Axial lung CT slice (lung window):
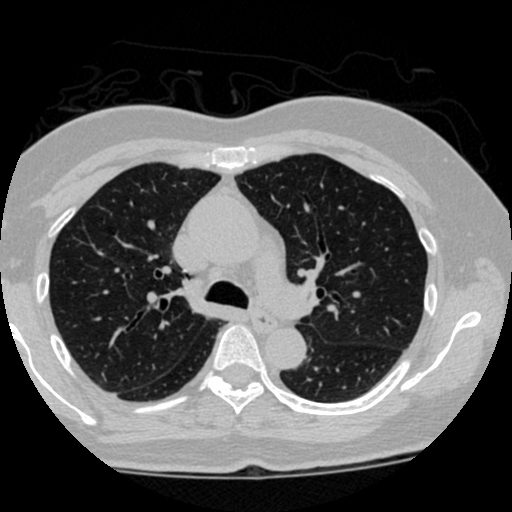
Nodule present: no